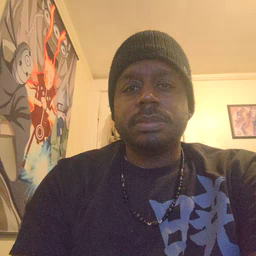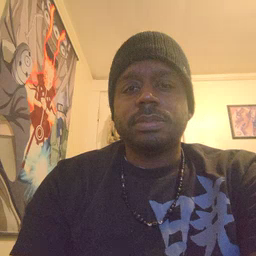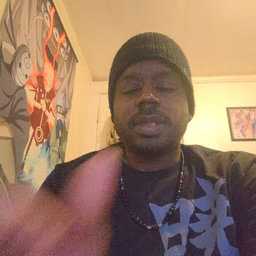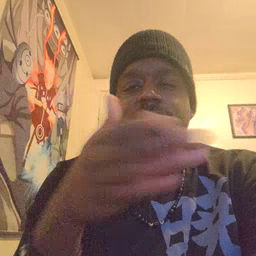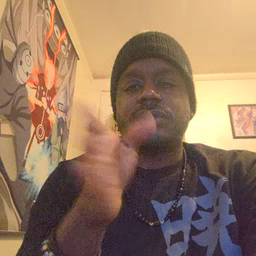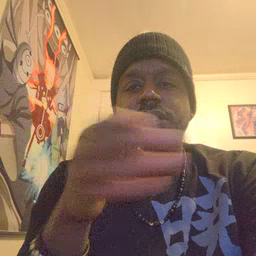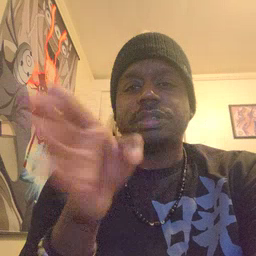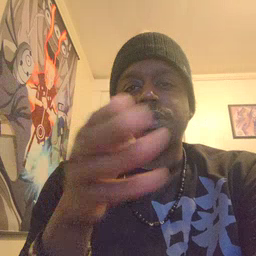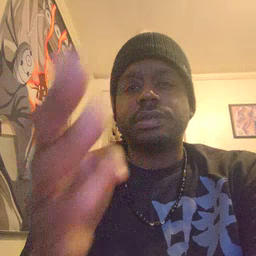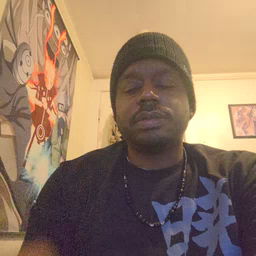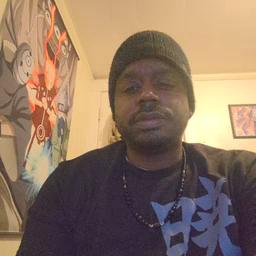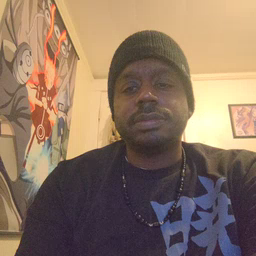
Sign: fish